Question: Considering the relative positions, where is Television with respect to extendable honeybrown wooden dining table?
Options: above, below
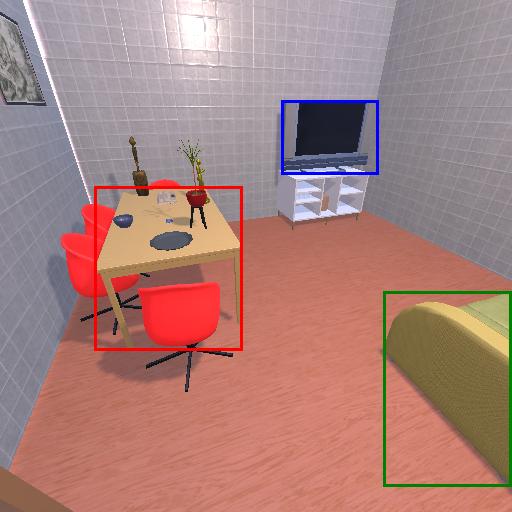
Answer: above